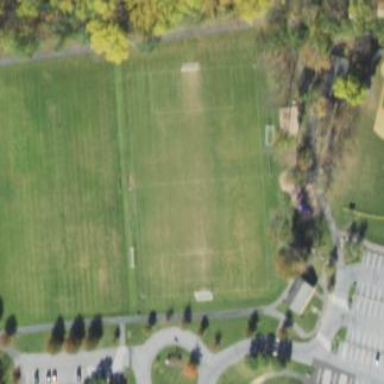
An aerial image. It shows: Soccer pitch designated for leisure and sports activities.